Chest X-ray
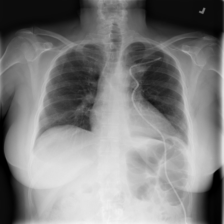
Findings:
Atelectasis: negative
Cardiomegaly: negative
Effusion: positive
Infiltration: negative
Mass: positive
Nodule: negative
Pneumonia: negative
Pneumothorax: negative
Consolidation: negative
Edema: negative
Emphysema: negative
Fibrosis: negative
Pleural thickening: negative
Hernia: negative